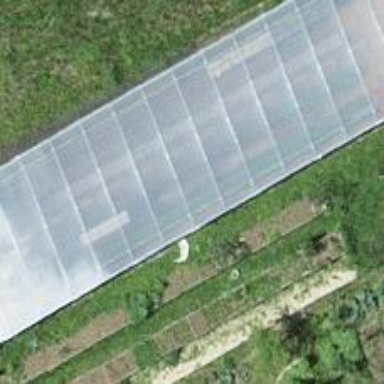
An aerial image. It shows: Greenhouse.